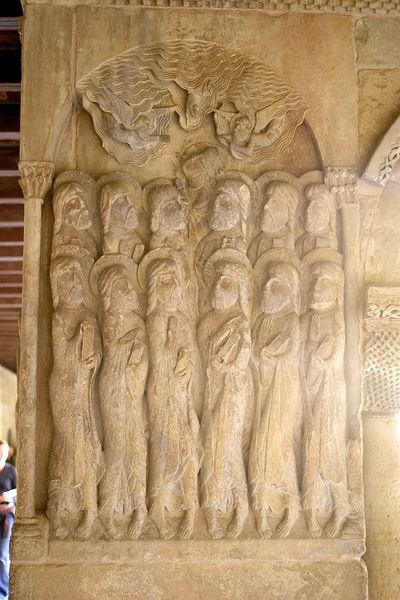
Titel: S. Domingo de Silos
Standort: Burgos (EU - E)
Schlagwörter: flügel, himmel, mann, wolken, gelb, sand, haar, marmor, männer, pfeiler, säulen, wolke, beige, bärte, sockel, stein, taube, bild, gewand, gewänder, engel, skulptur, relief, spanien, wellen, rundbogen, foto, kloster, kapitell, photo, sims, heiligenschein, jesus, heiliger, heilige, jünger, maria, zwölf, kreuzgang, trompete, apostel, pfingsten, heilge